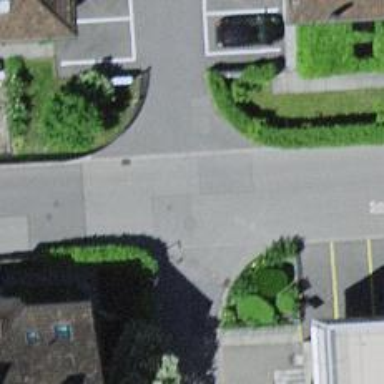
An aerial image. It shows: Asphalt road in residential area.